Question: I'm extracting jumbo icons for any given path using 'IImageList' and 'SHGetFileInfo'. Once I have that, I then render the 'HICON' into a 'HBITMAP' using 'DrawIconEx' for eventual rendering with GDI+ 'Bitmap' and 'Graphics' objects.
Now, this all works great, except that when I do the final rendering of the bitmap, the very left edge always has a black artifact on it. This is true for pretty much any icon I get, and is always the left edge.

Any ideas where the dark line could be coming from?
The code I'm using is roughly:
### 1. Extract Icon:
'''
// Get the image list index of the icon
SHFILEINFO sfi;
if (!SHGetFileInfo(pszPath, 0, &sfi, sizeof(sfi), SHGFI_SYSICONINDEX)) return NULL;
// Get the jumbo image list
IImageList *piml;
if (FAILED(SHGetImageList(SHIL_JUMBO, IID_PPV_ARGS(&piml)))) return NULL;
// Extract an icon
HICON hicon;
piml->GetIcon(sfi.iIcon, ILD_SCALE|ILD_TRANSPARENT, &hicon);
return hicon;
'''
### 2. Generate Bitmap
'''
HDC hDC = GetDC(NULL);
HDC hMemDC = CreateCompatibleDC(hDC);
HBITMAP hMemBmp = CreateCompatibleBitmap(hDC, x, y);
HBITMAP hResultBmp = NULL;
HGDIOBJ hOrgBMP = SelectObject(hMemDC, hMemBmp);
HBRUSH hbr = CreateSolidBrush(bg);
RECT rr = { 0, 0, 256, 256 }; // jumbo icons
FillRect(hMemDC, &rr, hbr);
DeleteBrush(hbr);
DrawIconEx(hMemDC, 0, 0, hicon, size, size, 0, NULL, DI_NORMAL);
hResultBmp = hMemBmp;
hMemBmp = NULL;
SelectObject(hMemDC, hOrgBMP);
return hResultBitmap;
'''
### 3. Render GDI+ Bitmap to "window bitmap":
'''
Bitmap *b = ::New Bitmap(hResultBitmap, NULL);
Graphics graphics(hdc);
graphics.SetTextRenderingHint(TextRenderingHintClearTypeGridFit);
SolidBrush bgbrush(Color(255, 255, 255, 255));
Rect r(0, 0, hwnd_w, hwnd_h);
graphics.FillRectangle(&bgbrush, r);
graphics.SetInterpolationMode(InterpolationModeHighQualityBicubic);
Rect r(5, 5, 128, 128);
graphics.DrawImage(dpd->image_to_draw, r);
'''
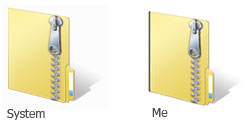
Answer: Wow, I spent another while last night playing with it. It's the 'ILD_SCALE' in 'IImageList::GetIcon'.
Get rid of that and it all works perfectly fine again. Go figure ...
### 1. Extract Icon:
'''
// Get the image list index of the icon
SHFILEINFO sfi;
if (!SHGetFileInfo(pszPath, 0, &sfi, sizeof(sfi), SHGFI_SYSICONINDEX)) return NULL;
// Get the jumbo image list
IImageList *piml;
if (FAILED(SHGetImageList(SHIL_JUMBO, IID_PPV_ARGS(&piml)))) return NULL;
// Extract an icon
HICON hicon;
piml->GetIcon(sfi.iIcon, ILD_TRANSPARENT, &hicon);
return hicon;
'''